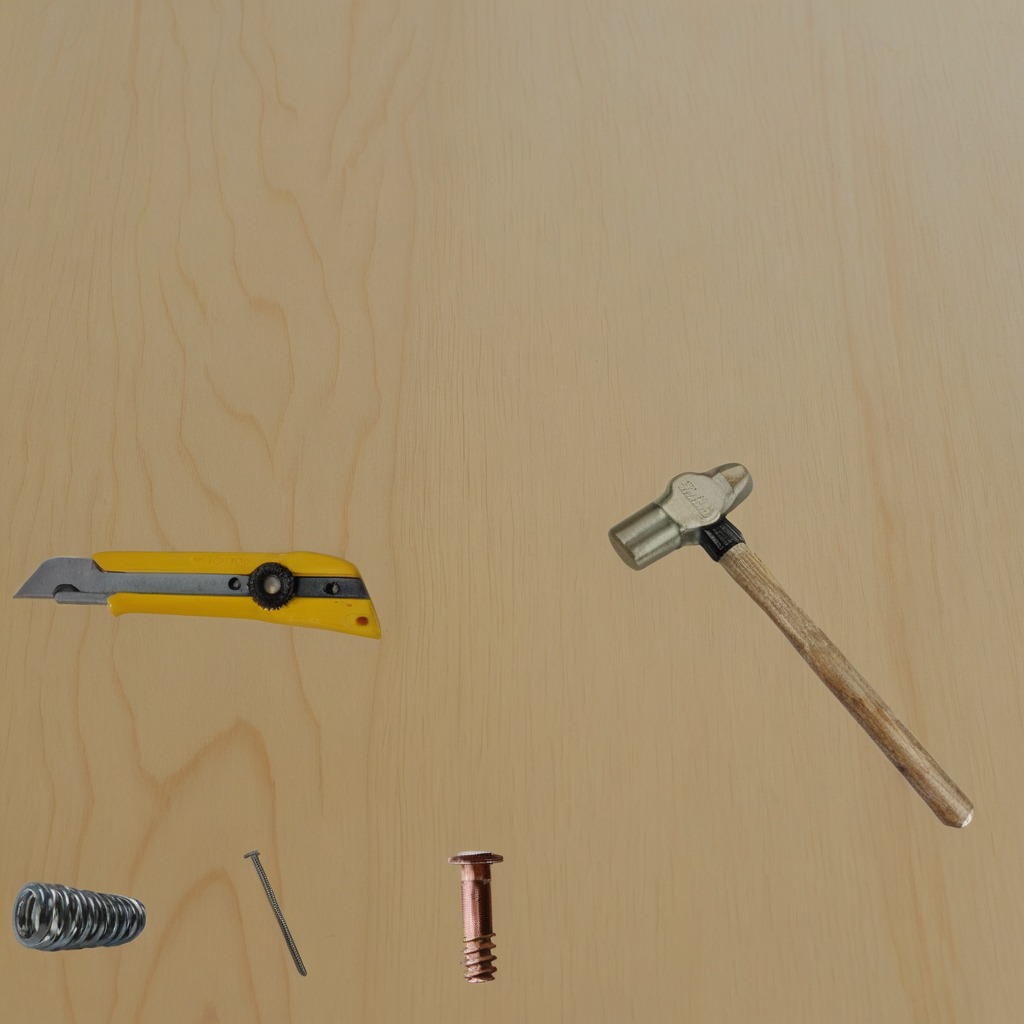
A utility knife, a metal machine screw, an iron nail, a hammer, and a coiled metal spring are lying on the plywood surface.